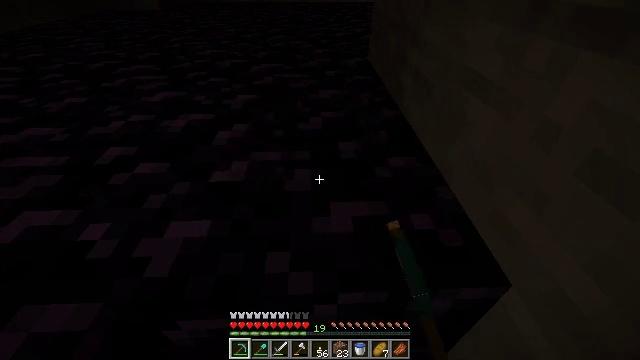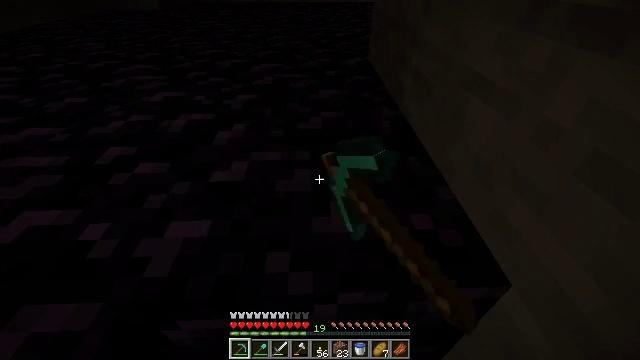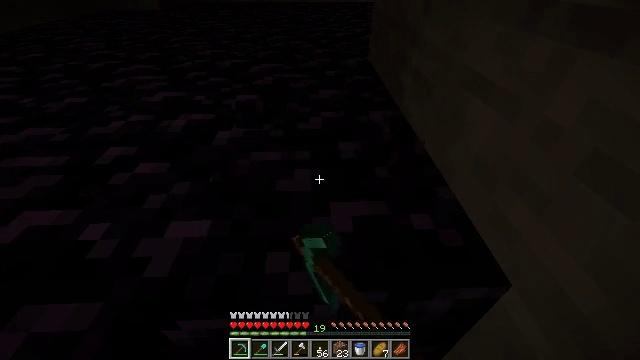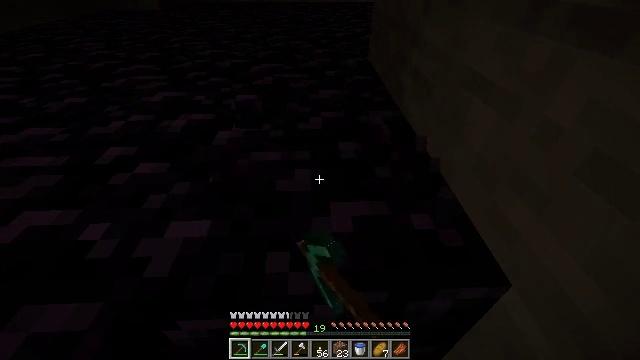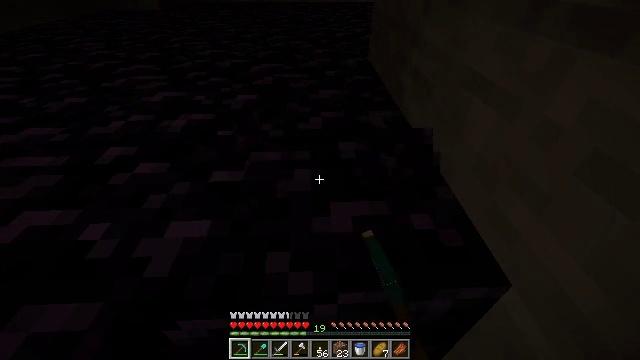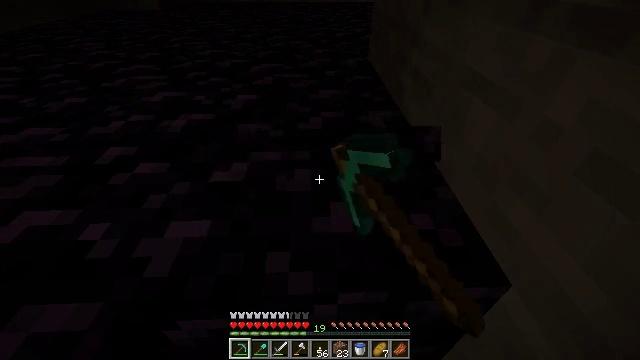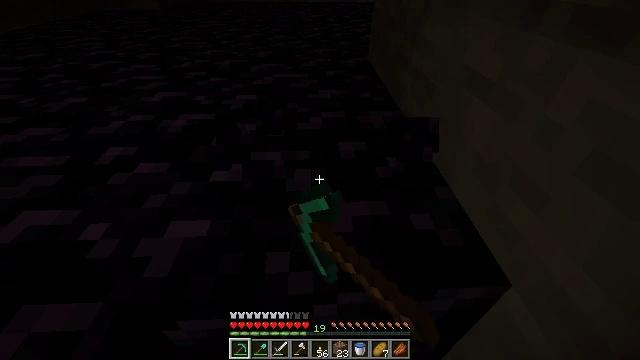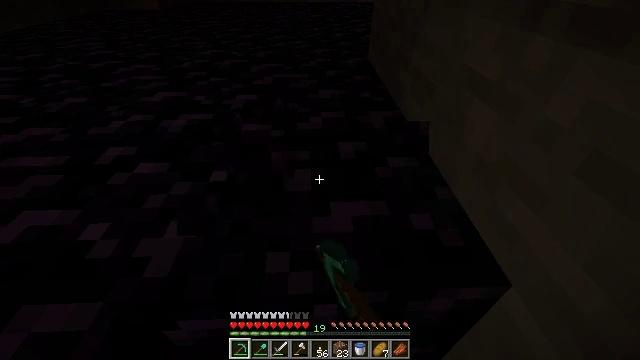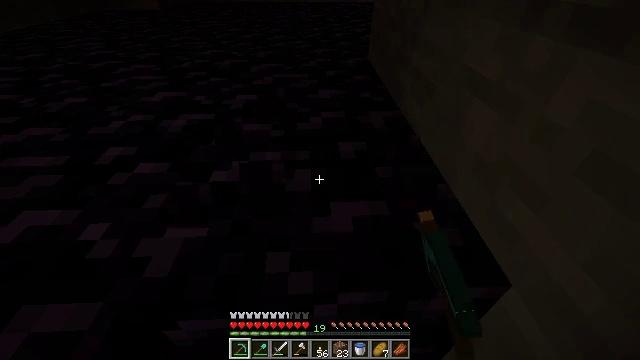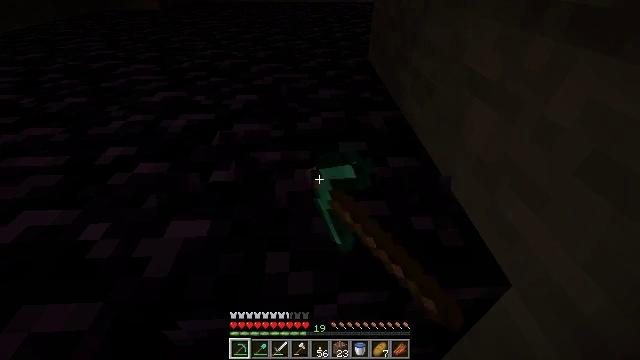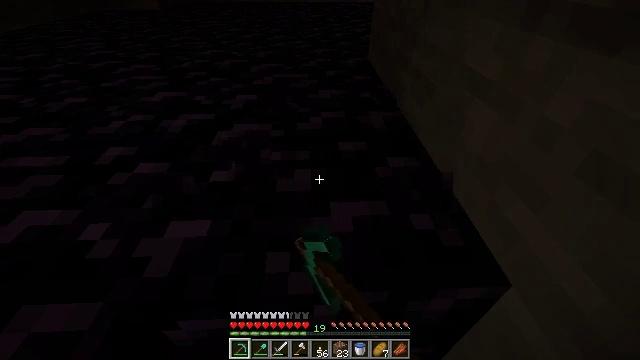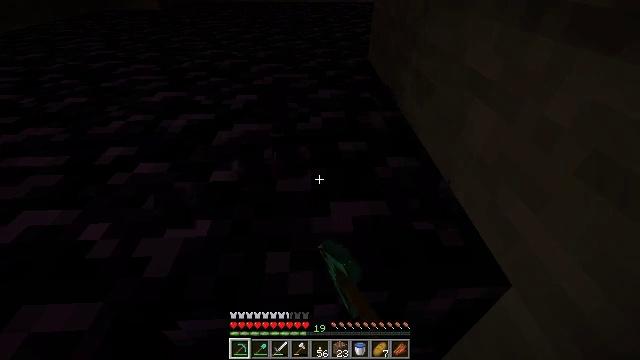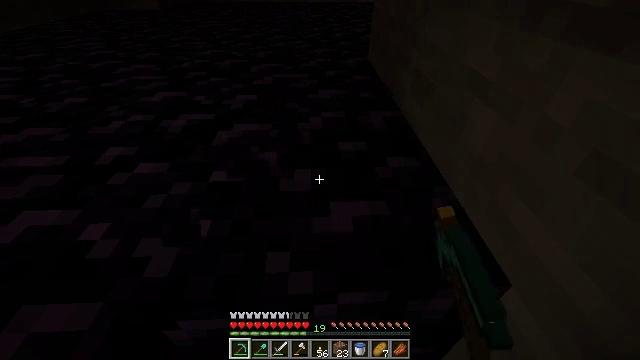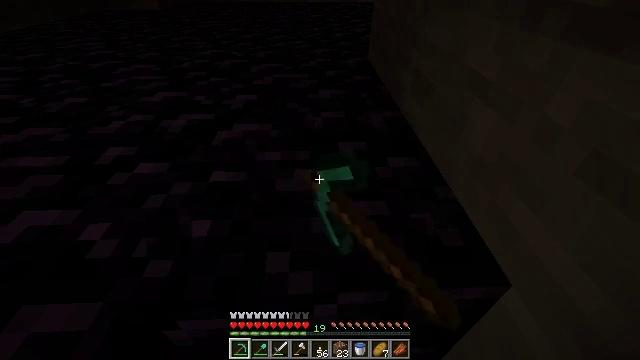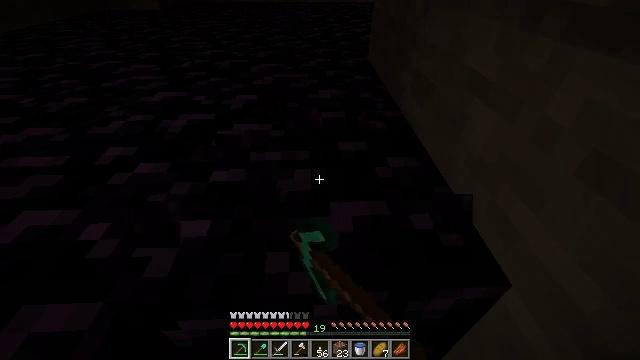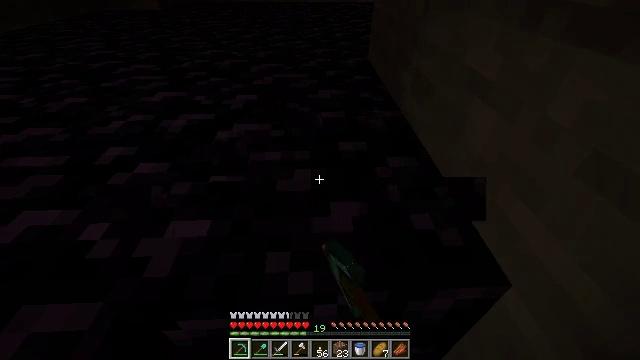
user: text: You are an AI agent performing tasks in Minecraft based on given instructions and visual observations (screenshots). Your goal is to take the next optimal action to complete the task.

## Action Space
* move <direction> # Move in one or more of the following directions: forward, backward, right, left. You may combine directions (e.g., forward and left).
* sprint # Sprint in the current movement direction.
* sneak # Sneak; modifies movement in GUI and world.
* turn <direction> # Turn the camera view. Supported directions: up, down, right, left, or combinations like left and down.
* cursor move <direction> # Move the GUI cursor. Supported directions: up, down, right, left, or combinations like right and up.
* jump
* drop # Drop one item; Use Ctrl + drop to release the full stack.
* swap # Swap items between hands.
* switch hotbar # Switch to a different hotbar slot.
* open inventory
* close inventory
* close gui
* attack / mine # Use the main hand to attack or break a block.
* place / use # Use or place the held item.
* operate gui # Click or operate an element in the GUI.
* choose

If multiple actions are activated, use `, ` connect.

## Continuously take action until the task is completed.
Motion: motion action
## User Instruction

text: Collect obsidian for crafting.
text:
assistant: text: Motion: attack / mine
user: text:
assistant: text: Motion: attack / mine
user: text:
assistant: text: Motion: attack / mine
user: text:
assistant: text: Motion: attack / mine
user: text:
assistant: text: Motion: attack / mine
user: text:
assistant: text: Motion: attack / mine
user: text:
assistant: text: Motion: attack / mine
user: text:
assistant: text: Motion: attack / mine
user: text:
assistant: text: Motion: attack / mine
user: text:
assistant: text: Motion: attack / mine
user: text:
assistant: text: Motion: attack / mine
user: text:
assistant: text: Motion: attack / mine
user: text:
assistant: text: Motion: attack / mine
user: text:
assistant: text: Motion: attack / mine
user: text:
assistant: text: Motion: attack / mine
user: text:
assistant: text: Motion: attack / mine
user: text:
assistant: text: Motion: attack / mine
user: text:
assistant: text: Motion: attack / mine
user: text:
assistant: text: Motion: attack / mine
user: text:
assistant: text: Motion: turn right and up, attack / mine
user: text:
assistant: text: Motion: attack / mine
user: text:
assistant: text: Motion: attack / mine
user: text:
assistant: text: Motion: attack / mine
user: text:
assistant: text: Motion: attack / mine
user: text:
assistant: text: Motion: attack / mine
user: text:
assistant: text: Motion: attack / mine
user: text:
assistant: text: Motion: attack / mine
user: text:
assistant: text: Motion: attack / mine
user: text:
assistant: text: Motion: turn left, attack / mine
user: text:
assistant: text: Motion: turn left, attack / mine